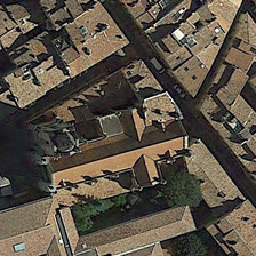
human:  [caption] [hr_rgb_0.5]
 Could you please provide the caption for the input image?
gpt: we can see a cross like church with brown roof sits close to houses .

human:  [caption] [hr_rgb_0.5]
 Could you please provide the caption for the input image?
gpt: There is a building with a red roof of brick along the street.

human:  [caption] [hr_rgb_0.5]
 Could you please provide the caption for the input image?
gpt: Yellow yellow Cross Church surrounded by yellow building.

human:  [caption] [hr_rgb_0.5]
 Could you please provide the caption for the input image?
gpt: Buildings with brick red roofs along the street, including a church with a cruciform roof.

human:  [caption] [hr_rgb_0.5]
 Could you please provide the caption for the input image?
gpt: Earthen Cross Church surrounded by yellow buildings.